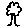
Label: tree